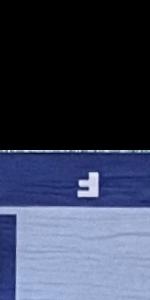
Label: Empty